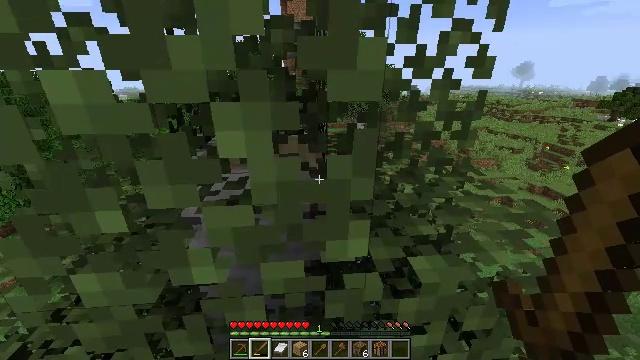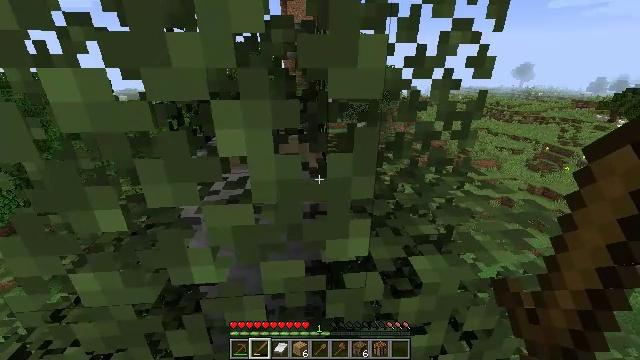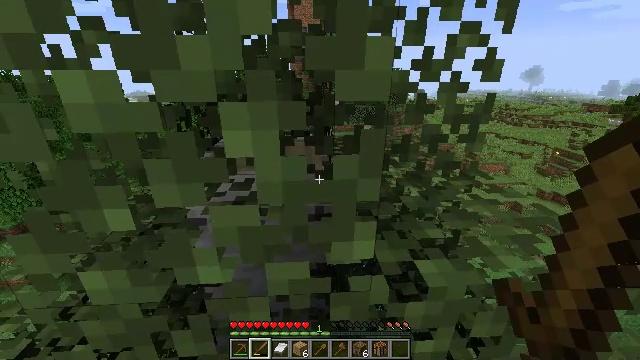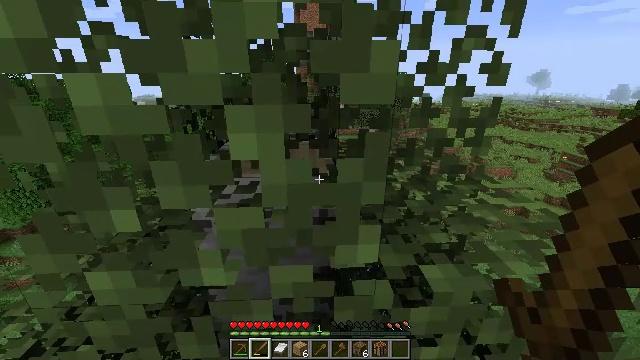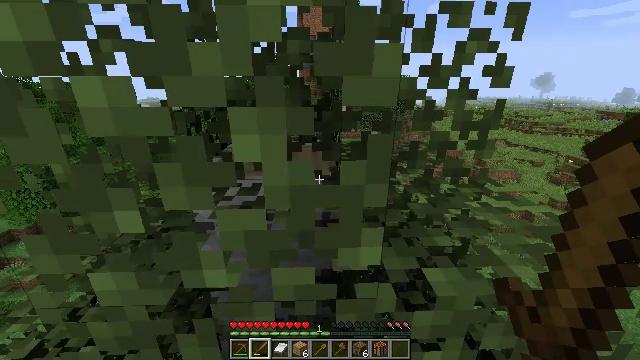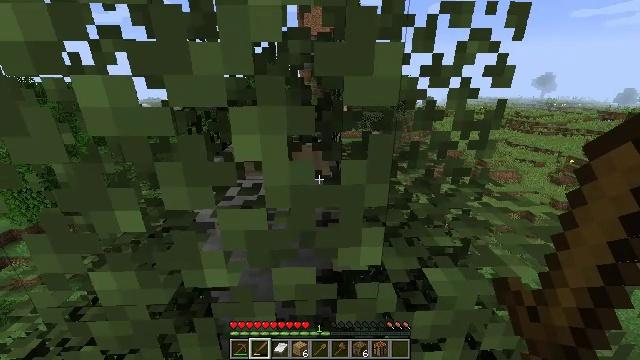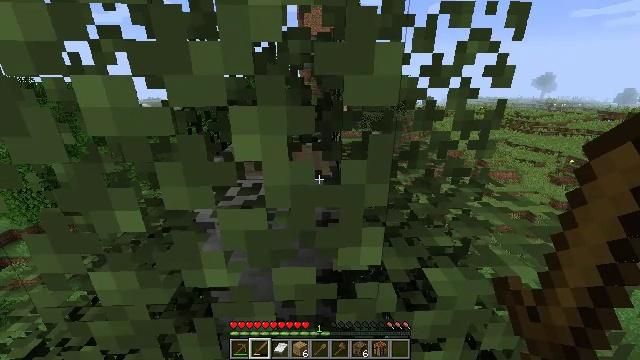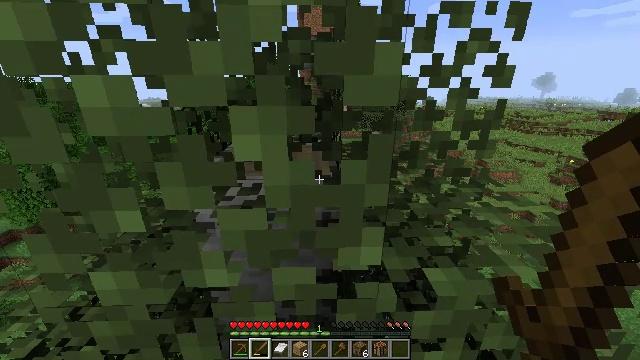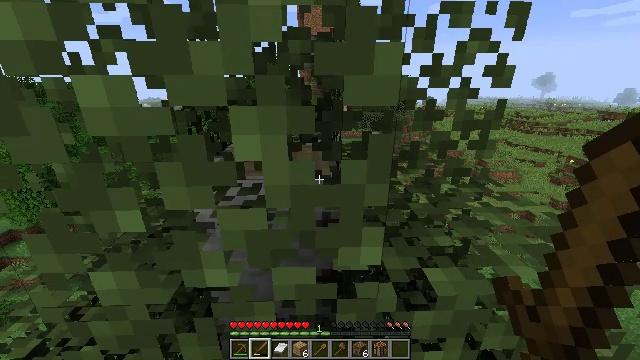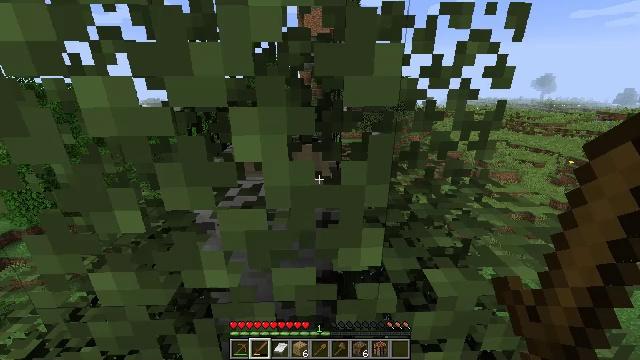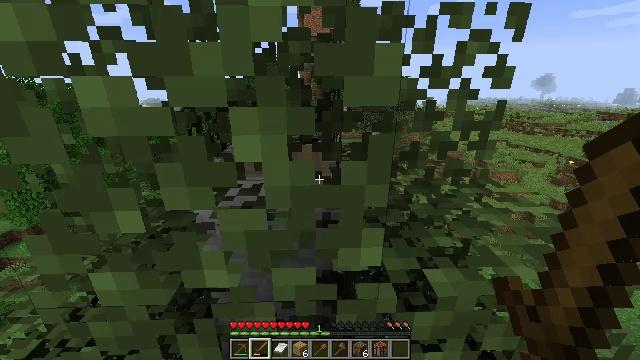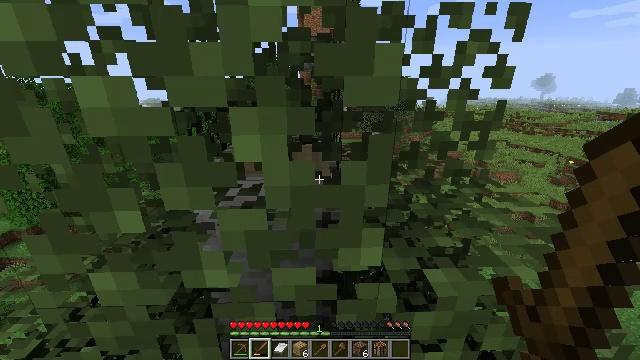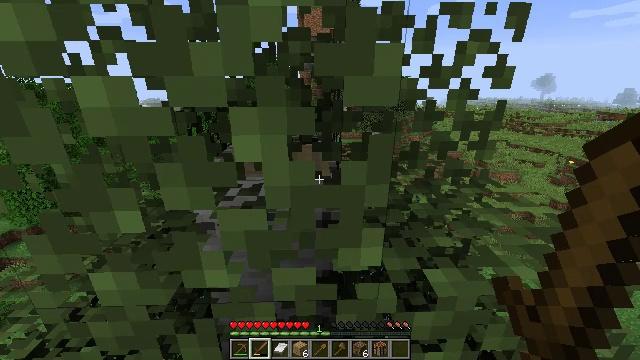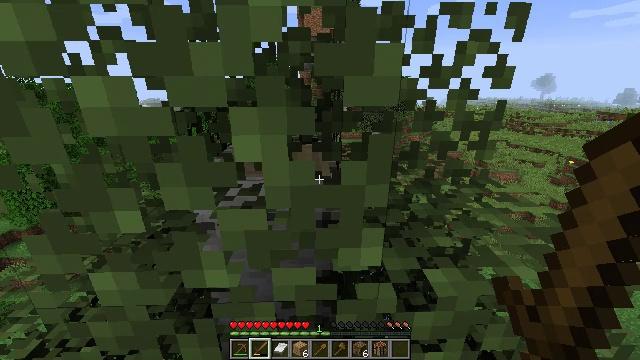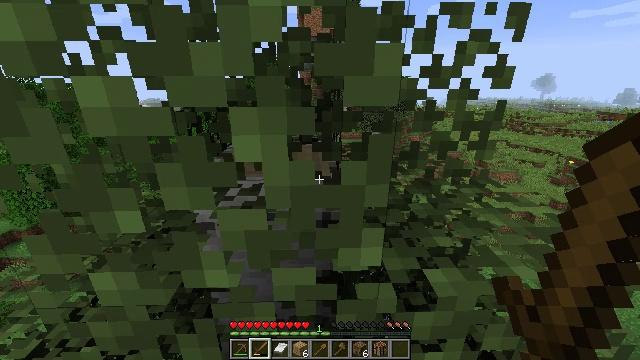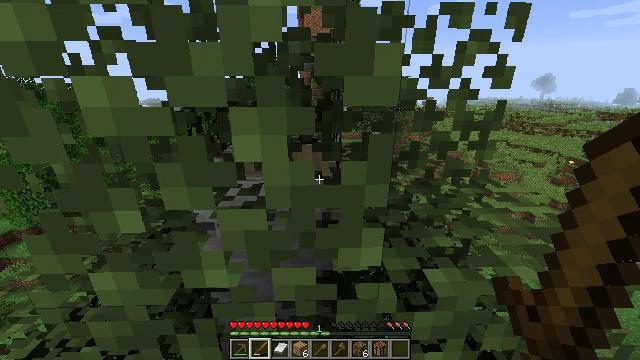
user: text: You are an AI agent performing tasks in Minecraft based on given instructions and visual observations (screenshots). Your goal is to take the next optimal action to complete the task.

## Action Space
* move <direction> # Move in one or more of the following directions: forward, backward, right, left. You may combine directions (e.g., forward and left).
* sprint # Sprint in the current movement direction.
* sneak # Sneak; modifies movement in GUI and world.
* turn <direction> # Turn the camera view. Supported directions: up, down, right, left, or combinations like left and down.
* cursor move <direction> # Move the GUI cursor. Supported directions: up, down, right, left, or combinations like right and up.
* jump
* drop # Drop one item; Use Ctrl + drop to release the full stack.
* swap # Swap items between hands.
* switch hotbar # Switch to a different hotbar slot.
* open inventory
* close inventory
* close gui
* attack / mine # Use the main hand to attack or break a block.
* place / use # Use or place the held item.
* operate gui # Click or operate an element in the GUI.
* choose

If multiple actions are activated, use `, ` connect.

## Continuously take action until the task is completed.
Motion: motion action
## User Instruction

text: Break the birch leaves block.
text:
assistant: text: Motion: no_op
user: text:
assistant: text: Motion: turn left
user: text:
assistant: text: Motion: turn left
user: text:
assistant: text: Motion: no_op
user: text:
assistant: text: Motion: no_op
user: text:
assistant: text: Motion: use / place
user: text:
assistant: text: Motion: use / place
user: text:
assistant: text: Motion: use / place
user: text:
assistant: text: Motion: no_op
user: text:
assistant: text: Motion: no_op
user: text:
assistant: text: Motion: no_op
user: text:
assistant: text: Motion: no_op
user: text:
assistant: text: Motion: no_op
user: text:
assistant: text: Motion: no_op
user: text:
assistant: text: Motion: no_op
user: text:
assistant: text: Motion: no_op
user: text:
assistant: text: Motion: attack / mine
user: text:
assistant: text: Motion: attack / mine
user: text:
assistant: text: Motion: attack / mine
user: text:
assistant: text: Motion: attack / mine
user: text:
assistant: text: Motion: no_op
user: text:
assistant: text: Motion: no_op
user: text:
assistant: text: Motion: no_op
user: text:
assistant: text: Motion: no_op
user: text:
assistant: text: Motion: no_op
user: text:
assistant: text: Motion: no_op
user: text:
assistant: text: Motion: no_op
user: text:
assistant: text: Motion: no_op
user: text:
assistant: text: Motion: turn up
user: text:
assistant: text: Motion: turn up